Question: I have implemented a trigger on a table which makes sure that table does not contain more than one row with 1 as bit value in one of its column. But the trigger somehow is not working fine.
'''
create trigger [dbo].[flyingdutchman_needs_a_captain]
on [dbo].[flyingdutchman]
after insert, update, delete as
begin
set nocount on;
set rowcount 0;
begin try
declare @captainsum int
set @captainsum = 0
set @captainsum = (select sum(case when uniontable.iscaptain = 1 then 1 else 0 end)
from (
select iscaptain from dbo.flyingdutchman
union all
select inserted.iscaptain as iscaptain from inserted
union all
select deleted.iscaptain as iscaptain from deleted
) as uniontable
having sum(case when uniontable.iscaptain = 1 then 1 else 0 end) <> 1)
if(@captainsum <> 1)
begin
throw 50000,'flying dutchman is cursed and needs a captain.',1;
end
end try
begin catch
if xact_state()<>0
rollback transaction;
throw;
end catch
end
'''
flyingdutchman is a table with three columns:
'SailorId(int),SailorName(varchar),IsCaptain(bit)'
and the following rows:

When executing the query:
'''
insert into dbo.flyingdutchman(Sailorname,IsCaptain)
values('Davy Jones',1)
'''
I get the error:
> Msg 50000, Level 16, State 1, Procedure
FLYINGDUTCHMAN_NEEDS_A_CAPTAIN, Line xx FLYING DUTCHMAN IS CURSED AND
NEEDS A CAPTAIN.
I expect that this query should run fine and trigger should not get fired.
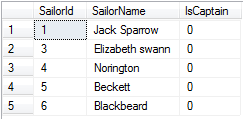
Answer: Since this is an 'after' trigger, all the changes are already in the table - you don't need to query the 'inserted' and 'deleted' tables - that's the reason you get the wrong result.
You can simply do this:
'''
if 1 <> (select count(*) from dbo.flyingdutchman where iscaptain = 1)
throw 50000,'flying dutchman is cursed and needs a captain.',1;
'''
However, I suspect you should probably do something like this instead:
'''
declare @captainsCount int;
select @captainsCount = count(*) from dbo.flyingdutchman where iscaptain = 1
if @captainsCount = 0
throw 50000,'flying dutchman is cursed and needs a captain.',1;
if @captainsCount > 1
throw 50000,'flying dutchman has too many captains.',1;
'''